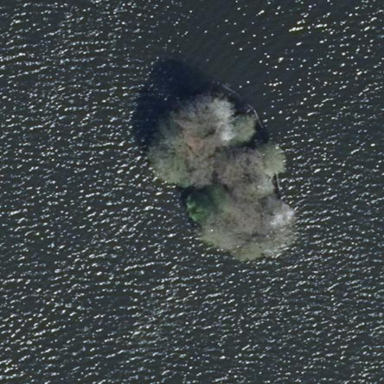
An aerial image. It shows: Islet covered with mixed woodland vegetation.